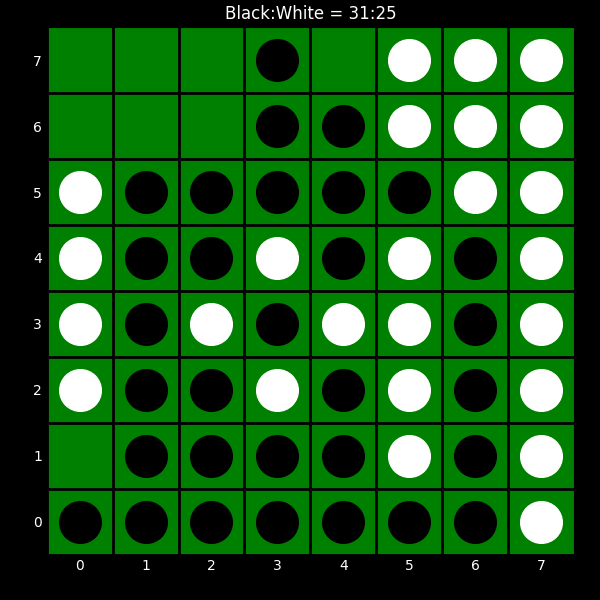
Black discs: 31
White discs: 25